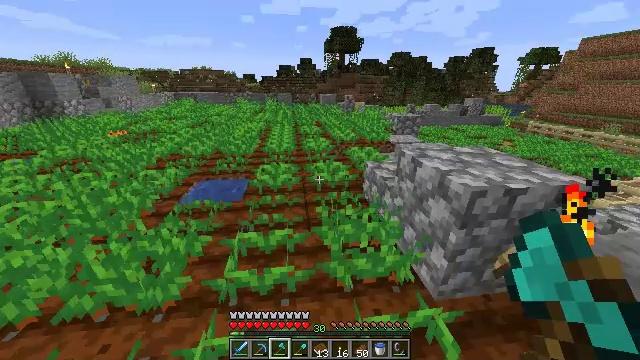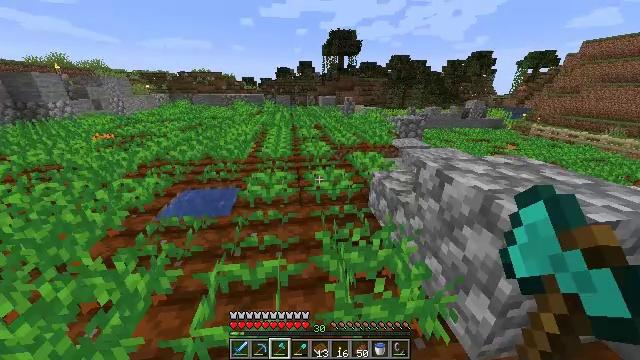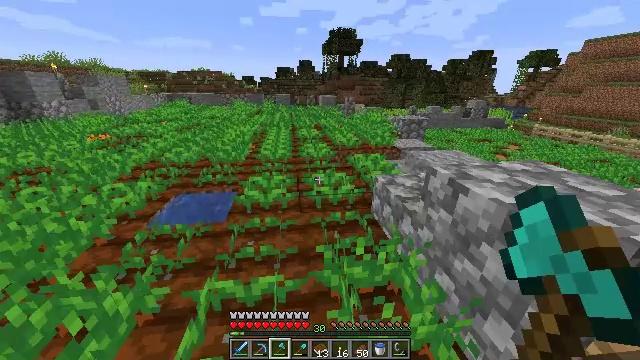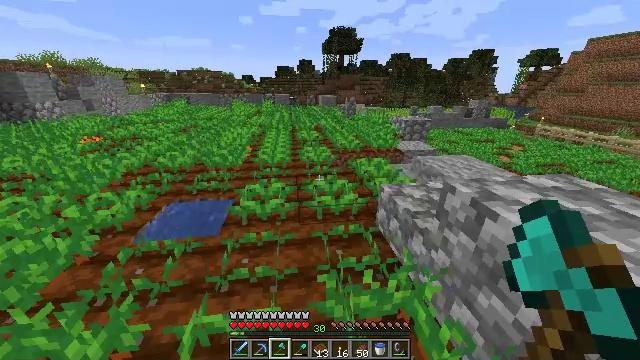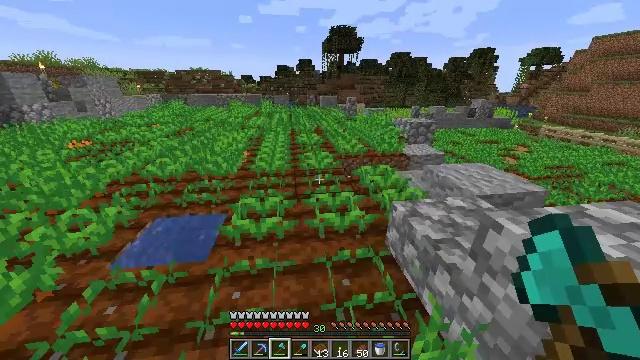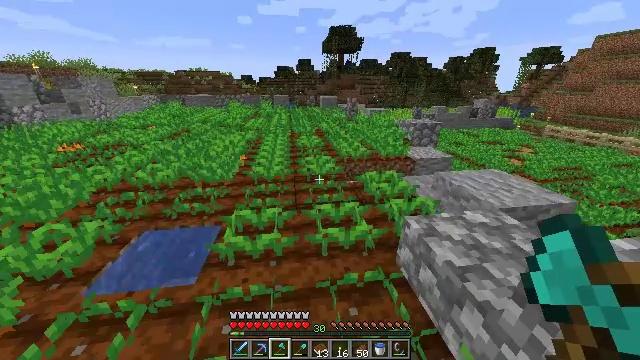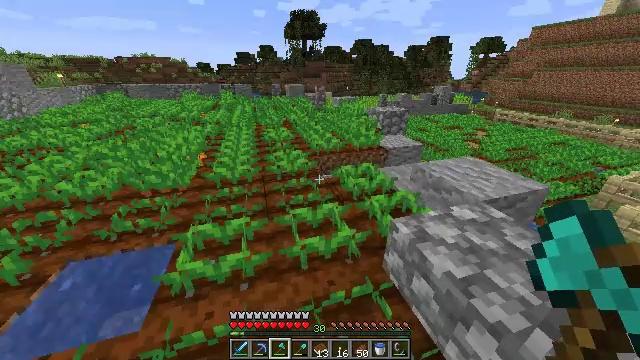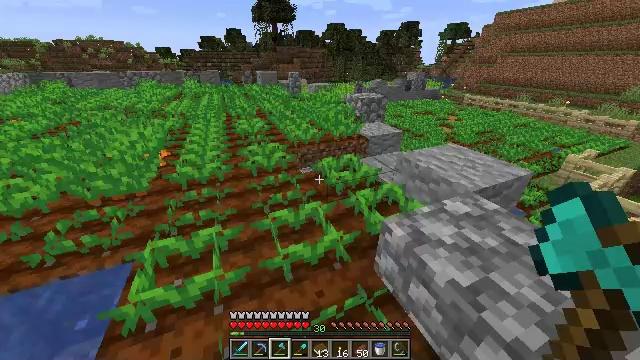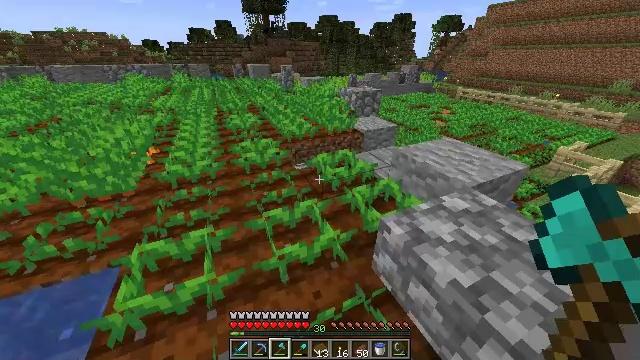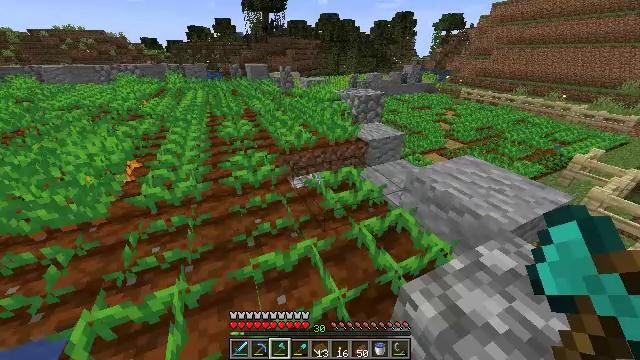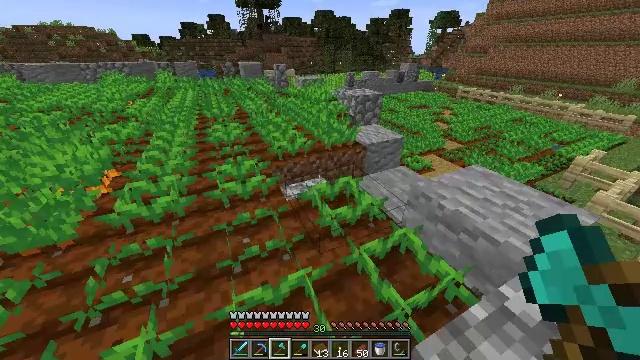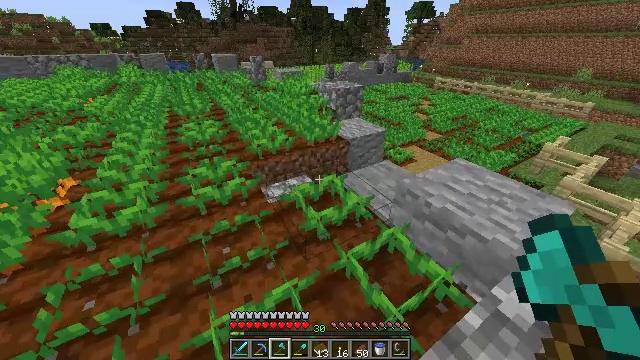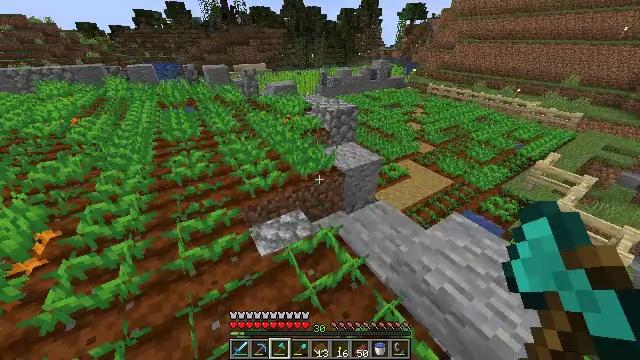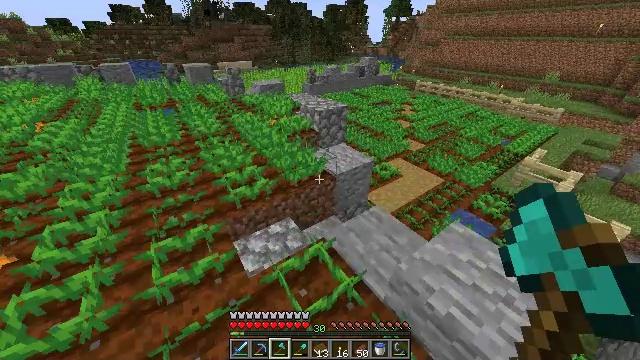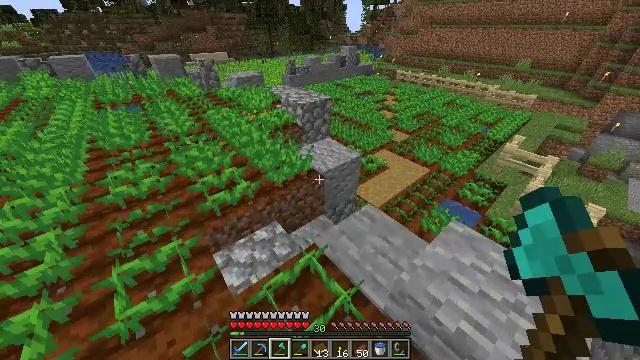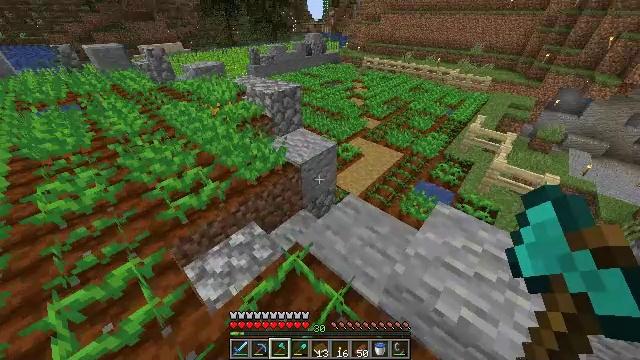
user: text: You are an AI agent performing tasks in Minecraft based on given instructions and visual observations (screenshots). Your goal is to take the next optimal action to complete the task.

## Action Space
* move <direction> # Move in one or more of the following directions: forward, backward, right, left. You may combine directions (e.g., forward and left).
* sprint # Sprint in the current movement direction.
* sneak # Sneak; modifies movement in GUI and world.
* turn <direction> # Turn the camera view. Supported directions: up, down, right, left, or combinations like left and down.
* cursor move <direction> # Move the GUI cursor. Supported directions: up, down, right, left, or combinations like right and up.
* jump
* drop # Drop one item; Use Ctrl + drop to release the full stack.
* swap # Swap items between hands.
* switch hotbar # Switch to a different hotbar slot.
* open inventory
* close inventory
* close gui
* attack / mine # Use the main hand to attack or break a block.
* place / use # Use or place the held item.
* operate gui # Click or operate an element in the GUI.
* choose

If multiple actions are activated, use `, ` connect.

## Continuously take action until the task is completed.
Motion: motion action
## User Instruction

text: Retrieve the powered rail for later use.
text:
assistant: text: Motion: move forward, sprint
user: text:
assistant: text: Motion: move forward, sprint
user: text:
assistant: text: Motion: move forward, sprint
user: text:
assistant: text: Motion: move forward, sprint
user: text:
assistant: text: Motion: move forward, sprint
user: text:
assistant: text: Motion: move forward, sprint, turn right and down
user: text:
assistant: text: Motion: move forward, sprint, turn right and down
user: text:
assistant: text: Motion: move forward, sprint, turn right and down
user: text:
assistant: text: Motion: move forward, sprint
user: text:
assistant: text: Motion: move forward, sprint, turn right
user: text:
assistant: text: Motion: move forward, sprint, turn right and down
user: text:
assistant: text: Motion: move forward, sprint, turn right
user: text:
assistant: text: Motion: move forward, sprint, turn right
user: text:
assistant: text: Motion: move forward, sprint, turn right and down
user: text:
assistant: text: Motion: move forward, sprint, turn right and down
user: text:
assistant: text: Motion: move forward, sprint, turn right and down
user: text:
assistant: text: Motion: move forward, sprint, turn right and down
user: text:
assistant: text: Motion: move forward, sprint, turn right and down
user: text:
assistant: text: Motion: move forward, sprint, turn right and down
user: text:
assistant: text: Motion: move forward, sprint
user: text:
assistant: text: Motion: move forward, sprint
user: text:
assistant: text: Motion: move forward, sprint
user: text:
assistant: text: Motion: move forward, sprint
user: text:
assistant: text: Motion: move forward, sprint
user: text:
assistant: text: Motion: move forward, sprint
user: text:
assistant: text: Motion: move forward, sprint
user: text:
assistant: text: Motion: move forward, sprint
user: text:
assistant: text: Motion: move forward, sprint
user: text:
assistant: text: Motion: move forward, sprint
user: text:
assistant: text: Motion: move forward, sprint